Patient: sex F, age 62
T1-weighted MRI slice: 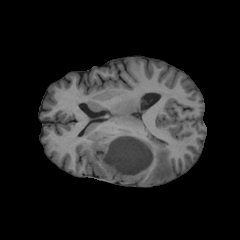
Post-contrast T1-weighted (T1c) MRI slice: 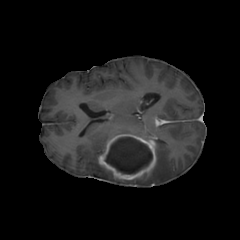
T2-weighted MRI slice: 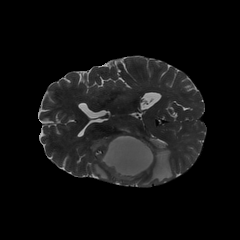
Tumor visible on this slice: yes
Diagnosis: Glioblastoma, IDH-wildtype
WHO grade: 4